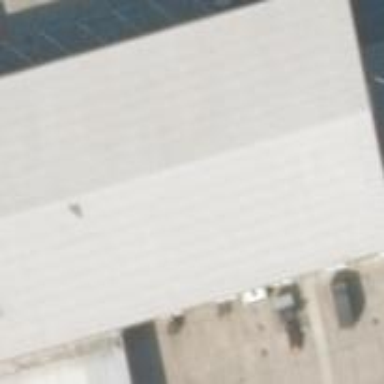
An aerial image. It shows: Industrial building.